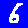
Digit: 6